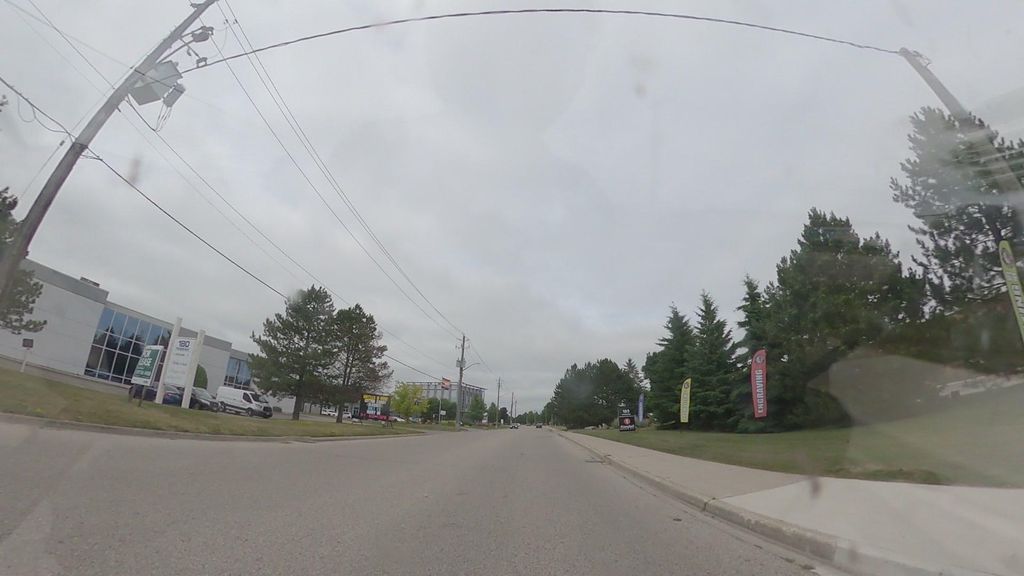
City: kitchener-waterloo